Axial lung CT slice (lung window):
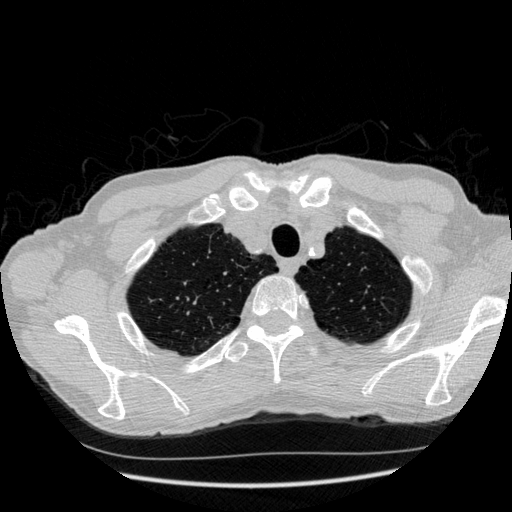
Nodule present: no